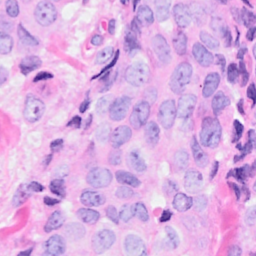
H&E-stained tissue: Breast